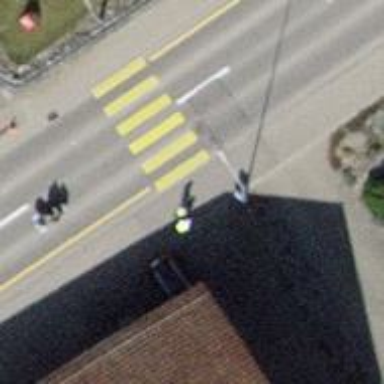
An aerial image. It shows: Uncontrolled zebra crossing on the road.